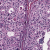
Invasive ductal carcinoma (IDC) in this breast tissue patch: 0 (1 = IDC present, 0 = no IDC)